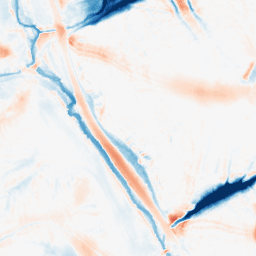
Category: morphological
Decomposition family: morphological
Decomposition parameters: operation: average
size: 20
Upsampling method: sinc_hamming
Upsampling parameters: scale: 4
kernel_size: 8
Upsampling scale: 4